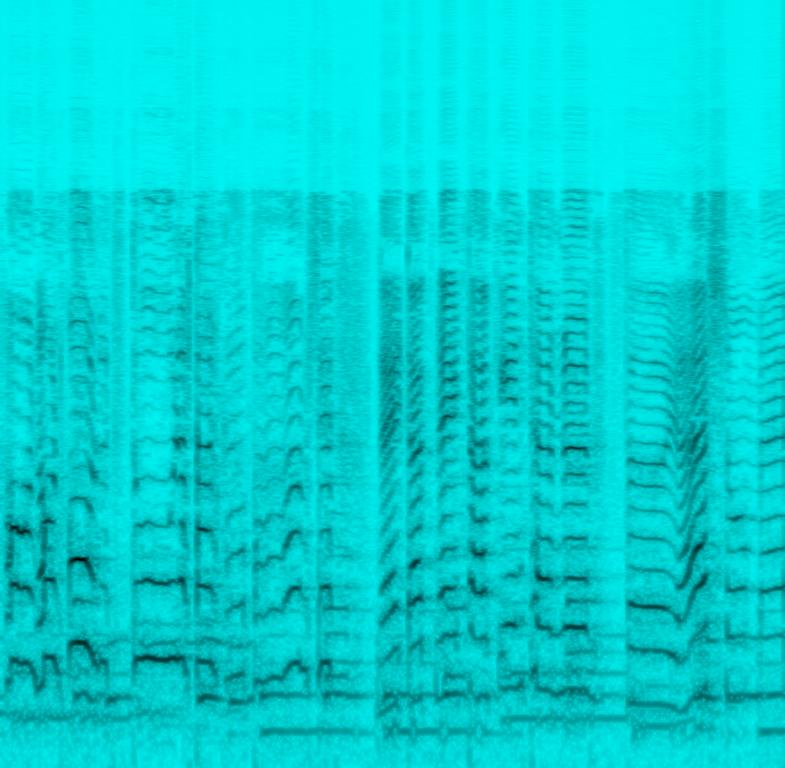
The low quality video features a cover of a kids song and it consists of a sweet girl vocal singing over acoustic rhythm guitar. The recording is in mono, noisy and it sounds fun and happy.